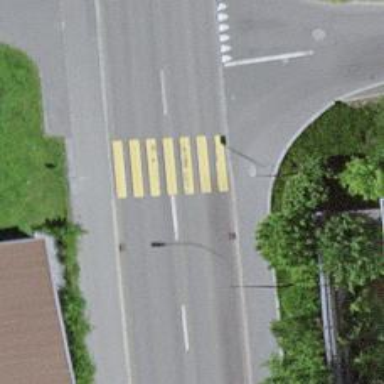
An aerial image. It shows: Marked zebra crossing on the road.